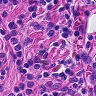
Metastatic tissue present: no